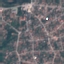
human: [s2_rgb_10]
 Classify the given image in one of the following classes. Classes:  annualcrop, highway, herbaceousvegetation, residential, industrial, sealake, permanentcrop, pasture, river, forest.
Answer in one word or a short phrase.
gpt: Residential